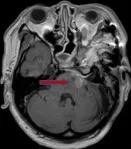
Changes of meningioma at different shooting angles of MRI. Meningioma recurred on 2020-07-23.
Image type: radiology (mri)